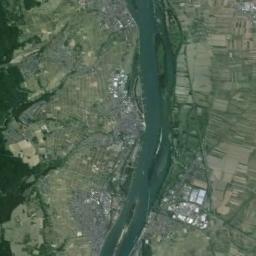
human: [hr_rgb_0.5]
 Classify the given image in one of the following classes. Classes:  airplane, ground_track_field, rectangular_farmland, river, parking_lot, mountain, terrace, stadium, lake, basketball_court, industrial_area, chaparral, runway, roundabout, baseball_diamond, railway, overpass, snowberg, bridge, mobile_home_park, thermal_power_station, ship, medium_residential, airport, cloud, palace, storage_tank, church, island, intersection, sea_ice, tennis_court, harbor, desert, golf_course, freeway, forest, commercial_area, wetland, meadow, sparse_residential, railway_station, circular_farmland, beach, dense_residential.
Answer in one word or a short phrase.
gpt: river